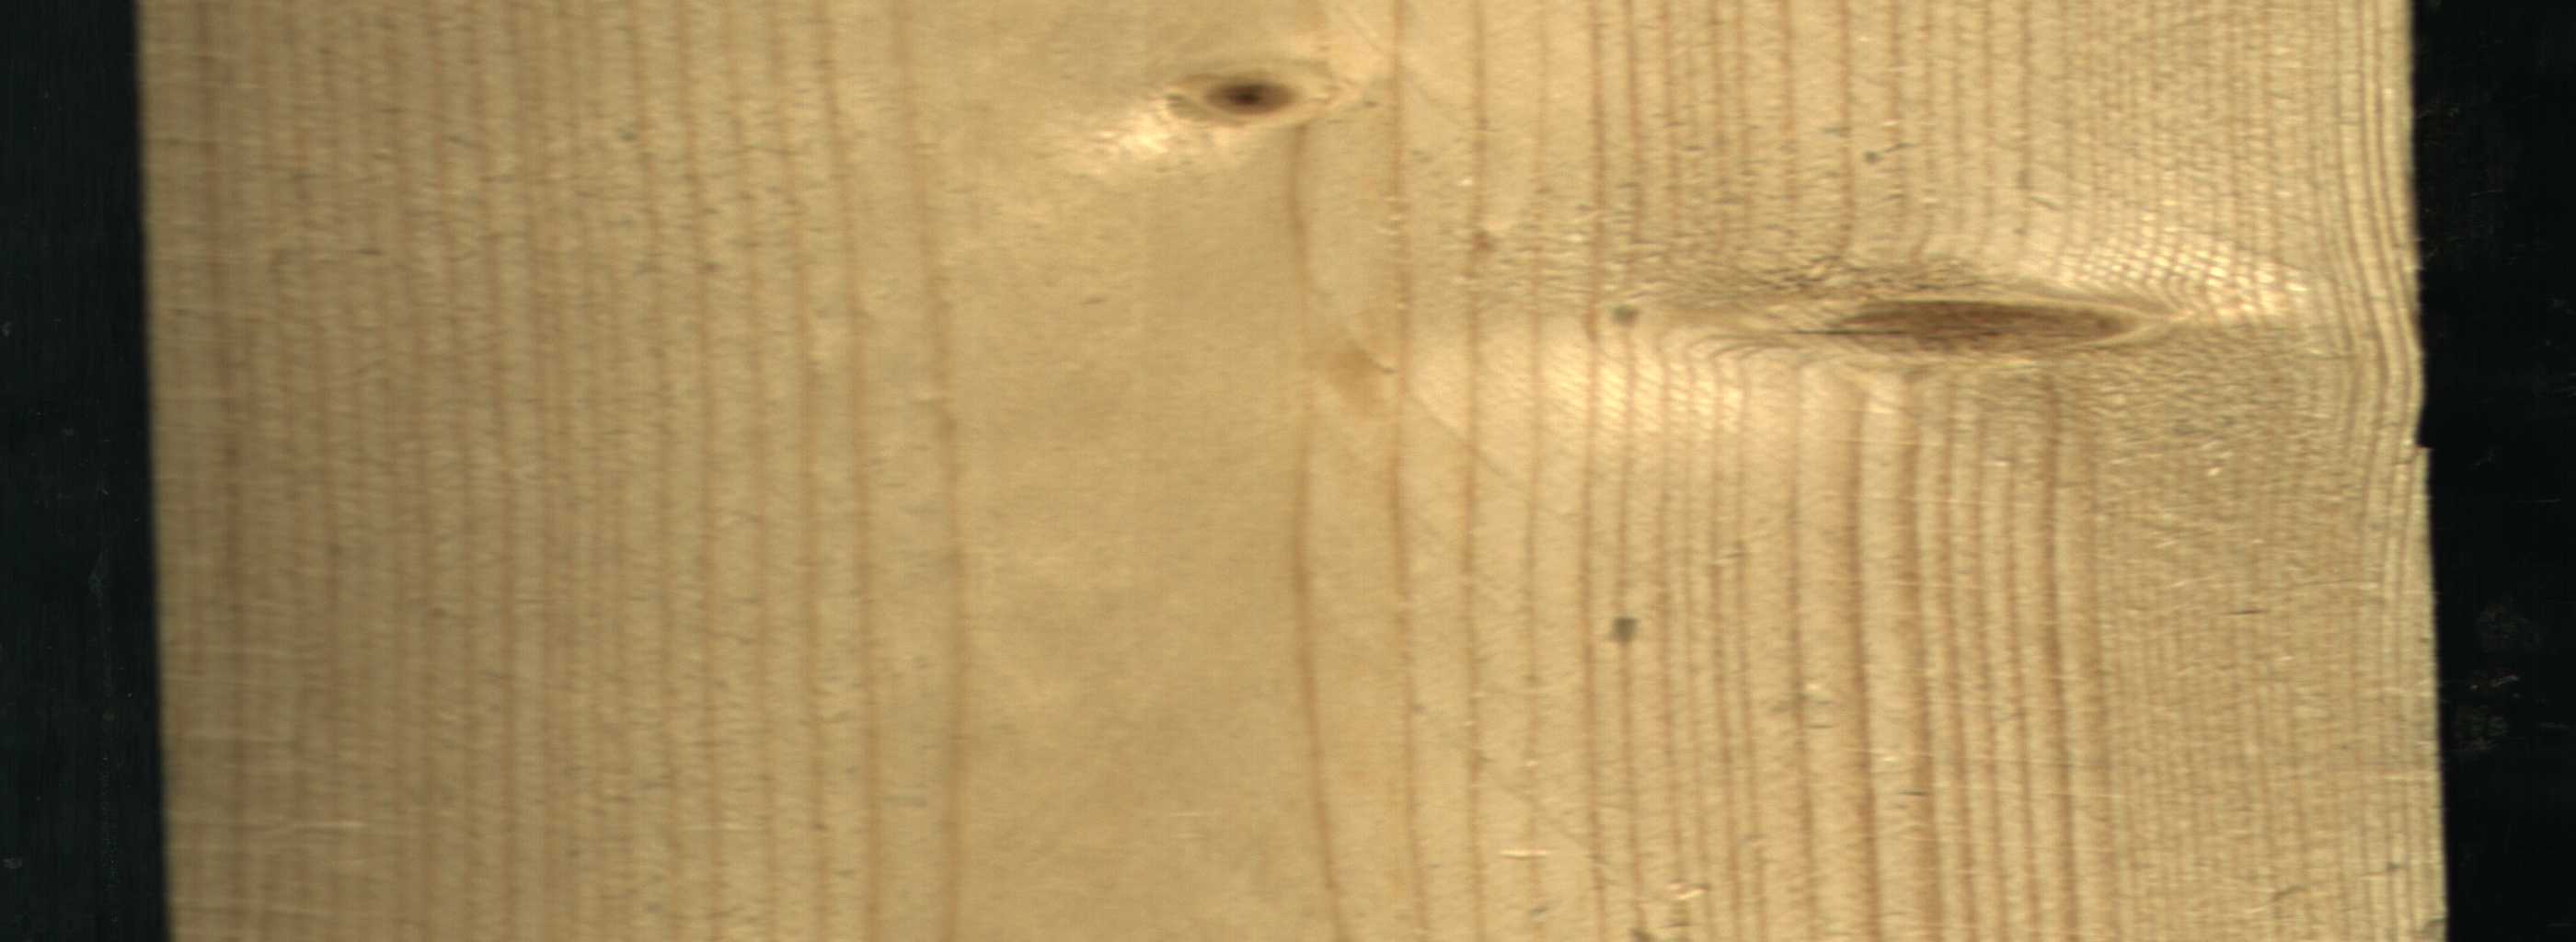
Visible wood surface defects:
Live_Knot
Live_Knot